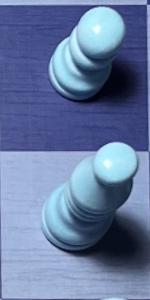
Label: Bishop_White